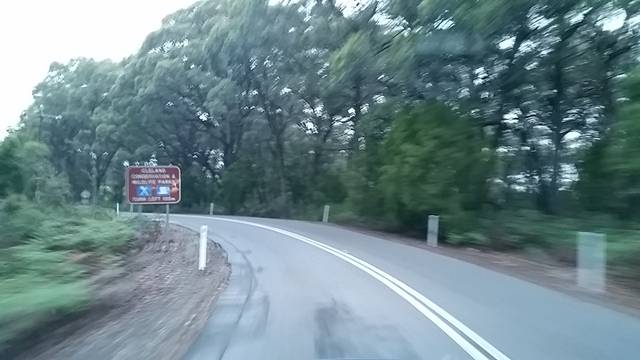
Region: Australia
Coordinates: -34.973, 138.71